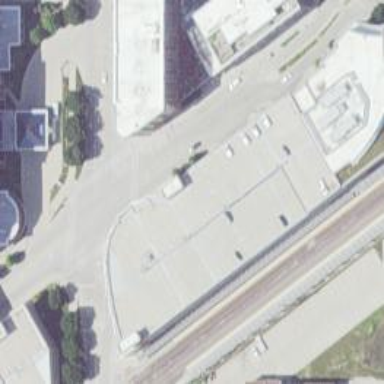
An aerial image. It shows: Multi-storey parking garage with concrete surface. It serves as park and ride facility.